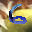
Label: 6